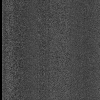
Atmospheric dust classification: dusty